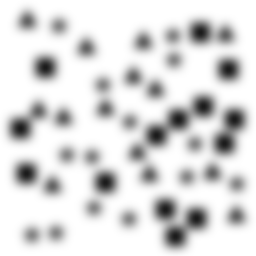
Squares: 14
Triangles: 14
Stars: 14
Total shapes: 42